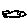
Label: fish